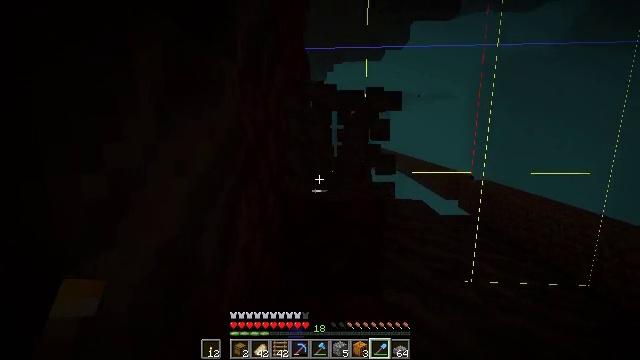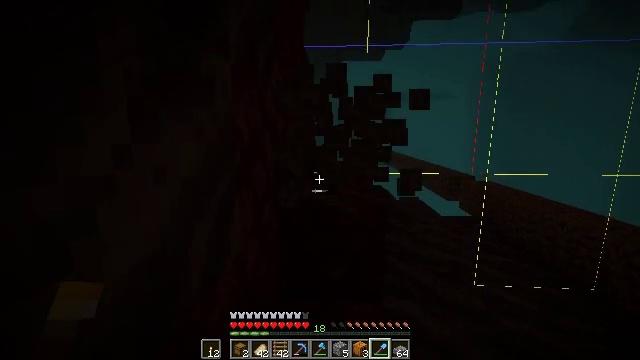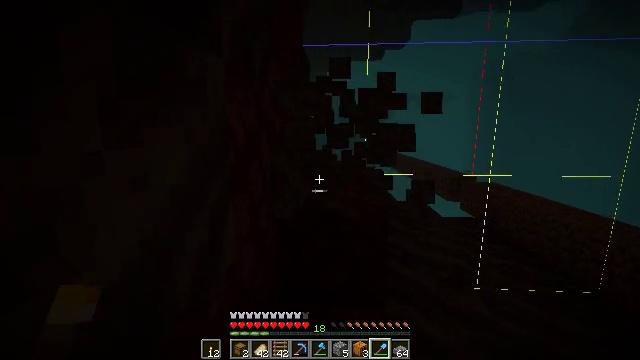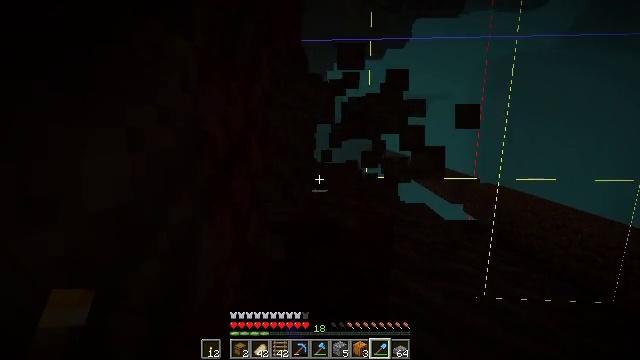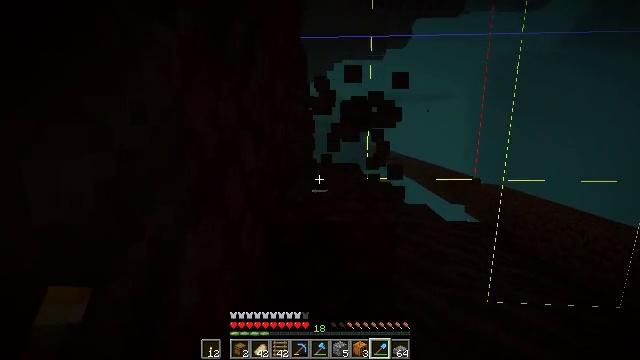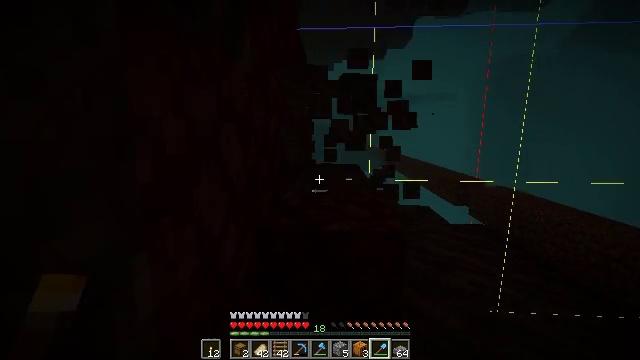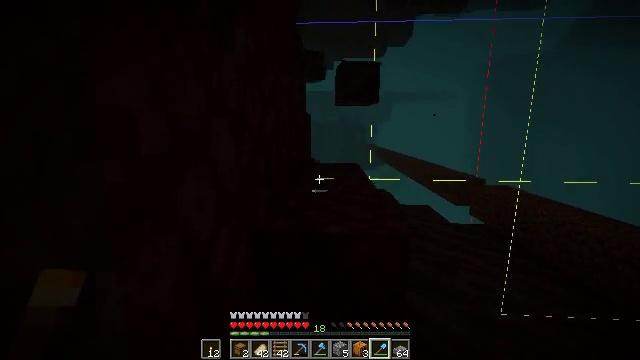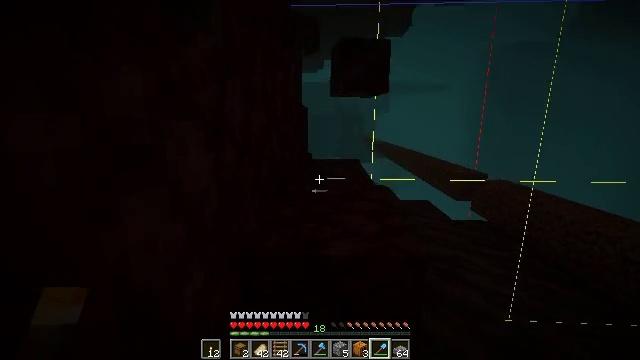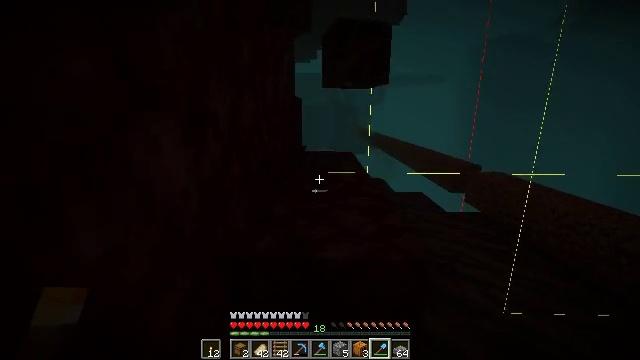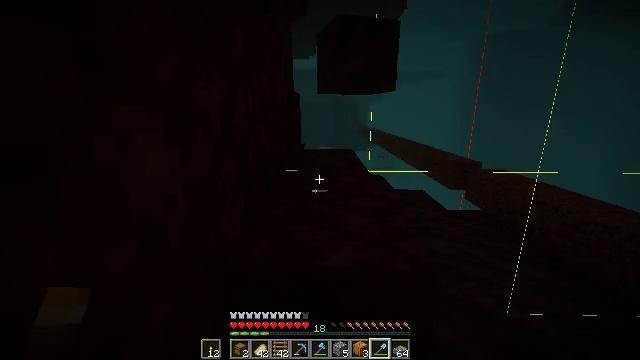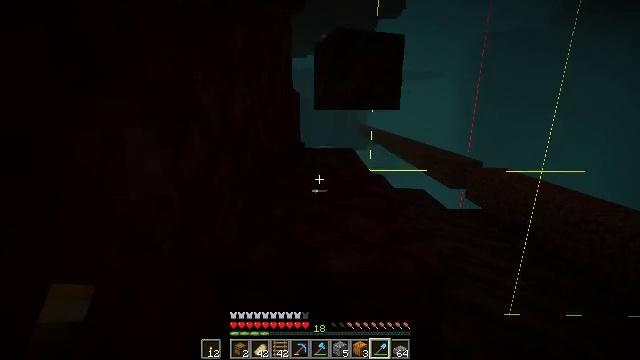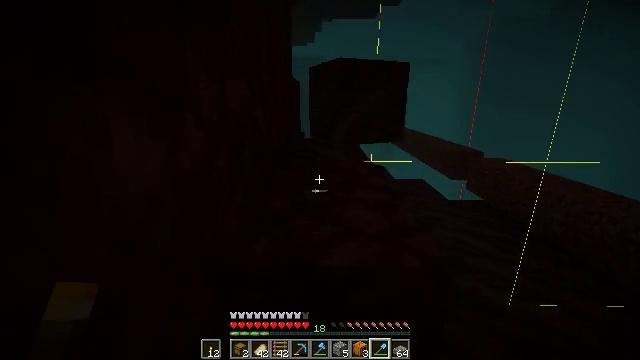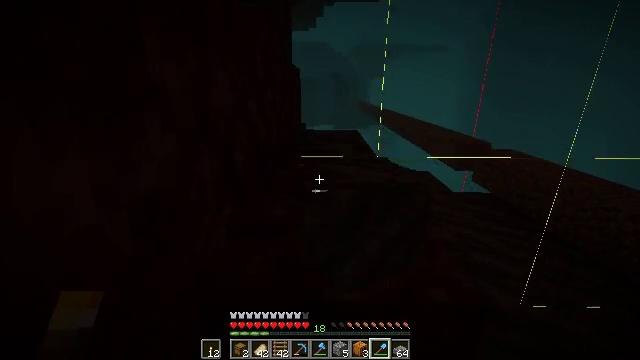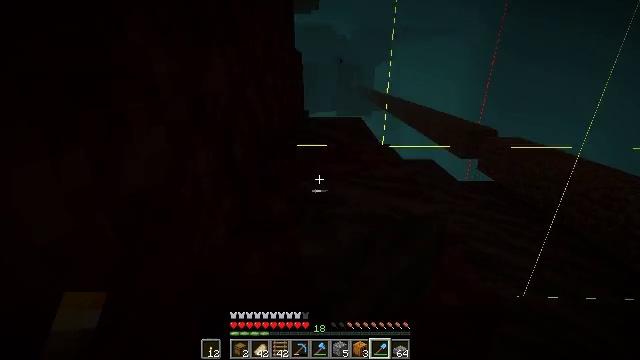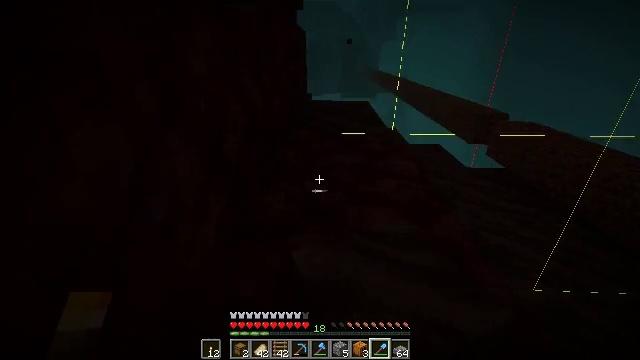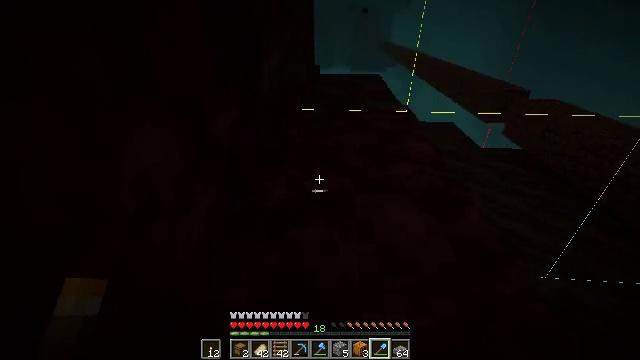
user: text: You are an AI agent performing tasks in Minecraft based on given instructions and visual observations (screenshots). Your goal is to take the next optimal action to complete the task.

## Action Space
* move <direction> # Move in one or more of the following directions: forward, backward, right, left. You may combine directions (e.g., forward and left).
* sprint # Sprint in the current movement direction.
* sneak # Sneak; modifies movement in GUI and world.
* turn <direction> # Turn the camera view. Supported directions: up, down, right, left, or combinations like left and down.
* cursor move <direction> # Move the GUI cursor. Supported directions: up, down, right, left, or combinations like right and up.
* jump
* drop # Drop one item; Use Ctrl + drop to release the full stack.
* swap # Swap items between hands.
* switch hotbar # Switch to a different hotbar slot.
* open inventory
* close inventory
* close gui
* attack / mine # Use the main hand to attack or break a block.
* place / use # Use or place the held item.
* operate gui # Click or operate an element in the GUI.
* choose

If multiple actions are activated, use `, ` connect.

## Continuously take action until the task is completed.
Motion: motion action
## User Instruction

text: Break soul soil to pick it up.
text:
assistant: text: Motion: move forward, attack / mine
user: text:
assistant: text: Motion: move forward, attack / mine
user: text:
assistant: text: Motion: move forward
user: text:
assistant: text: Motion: move forward
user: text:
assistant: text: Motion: move forward
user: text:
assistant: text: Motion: move forward
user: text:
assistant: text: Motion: move forward, turn down
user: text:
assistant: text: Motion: turn right and down
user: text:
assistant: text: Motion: no_op
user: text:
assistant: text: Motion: no_op
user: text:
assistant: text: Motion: move forward, turn down
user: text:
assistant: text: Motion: move forward, turn down
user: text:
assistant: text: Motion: move forward, turn down
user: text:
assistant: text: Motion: move forward, turn down
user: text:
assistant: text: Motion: move forward, turn left and down
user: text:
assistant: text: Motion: move forward, turn left and down, jump
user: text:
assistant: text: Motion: move forward, turn left and down, jump
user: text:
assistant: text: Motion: move forward, turn left and down, jump
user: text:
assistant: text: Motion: move forward, jump
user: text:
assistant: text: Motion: move forward, jump
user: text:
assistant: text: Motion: move forward
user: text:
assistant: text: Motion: move forward, turn left and down
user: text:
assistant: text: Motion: move forward and move right, turn left and down
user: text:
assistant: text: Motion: move right, turn left and down
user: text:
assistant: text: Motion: turn left
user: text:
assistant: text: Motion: no_op
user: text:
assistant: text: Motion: turn left and down
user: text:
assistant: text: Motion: turn left and up
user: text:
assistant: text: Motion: turn left and up
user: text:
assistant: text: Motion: turn left and up